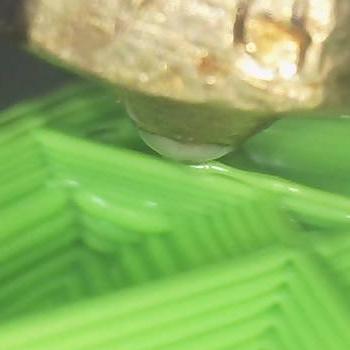
Flow rate: 42%